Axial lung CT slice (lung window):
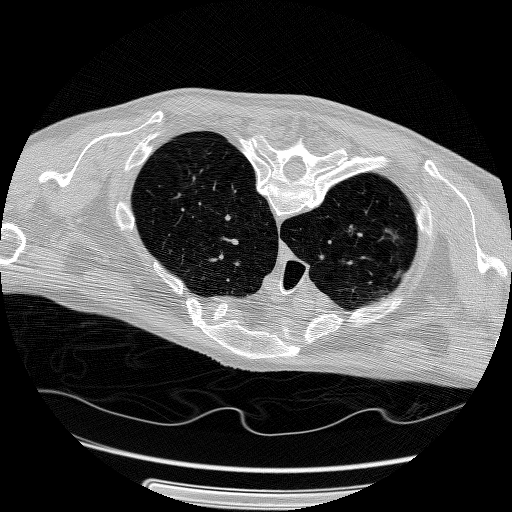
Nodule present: no